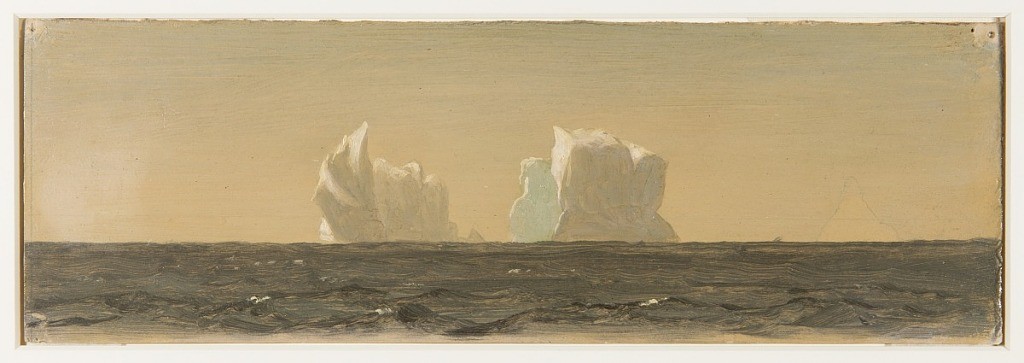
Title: Two Icebergs, Canada
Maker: Frederic Edwin Church, American, 1826–1900
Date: June–July 1859
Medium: Oil and graphite on paperboard
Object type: Drawing
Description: Seascape sketch showing a view of two icebergs (or possibly the divided crown of a single iceberg) off the coast of Newfoundland and Labrador, Canada. Situated along the flat horizon across an expanse of dark brownish water, the bergs' sharp, broken forms lend it the appearance of a craggy amphitheater. The interior of the iceberg at right is a luminescent hue of light bluish-green. Along the horizon at right, the outline of another, unfinished iceberg is visible. The hazy sky behind is rendered in warm, muted tones of orange-gray.